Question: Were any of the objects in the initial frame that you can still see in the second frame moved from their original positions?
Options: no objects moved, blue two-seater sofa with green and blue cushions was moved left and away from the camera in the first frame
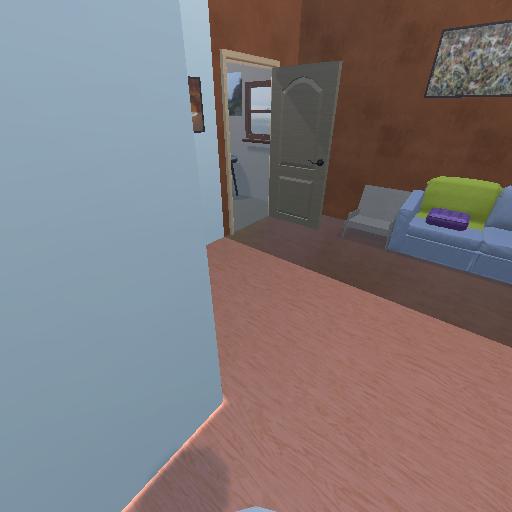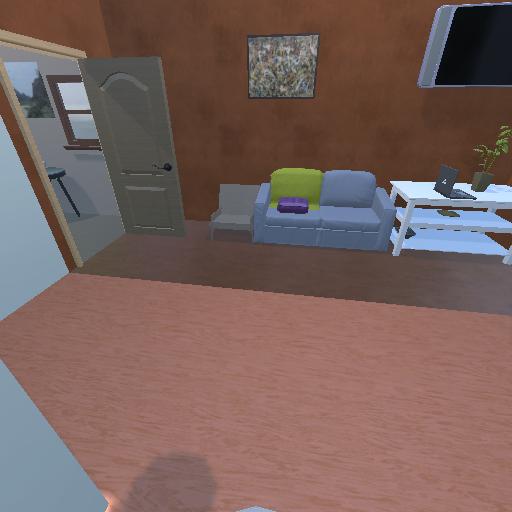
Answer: no objects moved